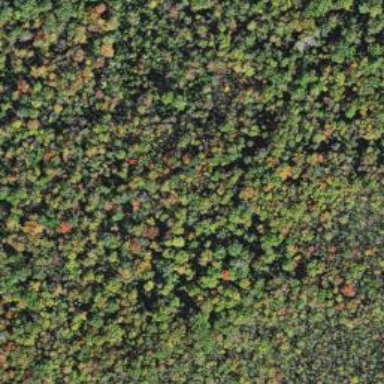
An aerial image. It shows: Serene woodland landscape.